Field crop: maize
Growth stage: 2
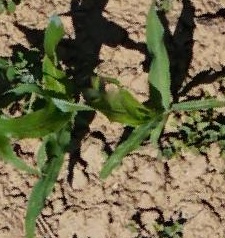
Species: maize